Question: I have two tables and i have made foreign key relationship between them but i have set the foregin key nullable in the table but when i insert with foreign key column null, it gives me error:
Cannot add or update child row Foreign key contrain fails:
Here is the table screen in which i made foreign key:

I have made cliq_dependent_id column nullable but it has relation org_emp_dependents table id column
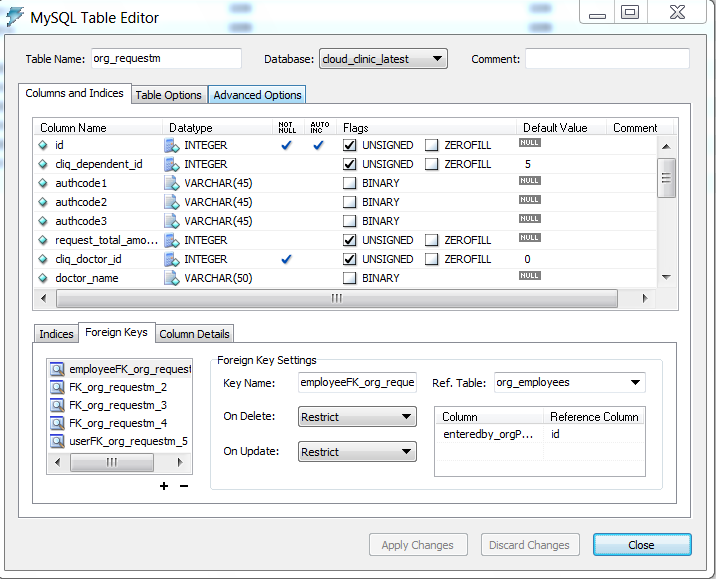
Answer: you must be inserting a value in the table that does not have reference key in the parent table.
For Example,
you are inserting 5 in the foreign key column, but if you check in the parent table rows, there will be no row with the id 5.
The second chance can be that you are inserting 0 instead of null.
Check these two things, i hope so it will get you out of the issue.